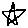
Label: star